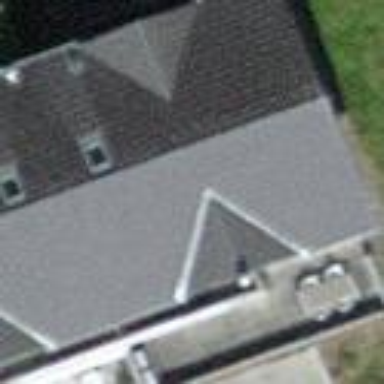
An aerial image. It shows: Semidetached house.